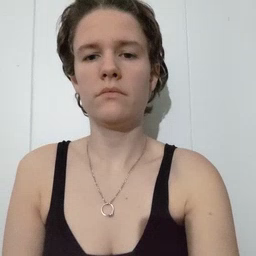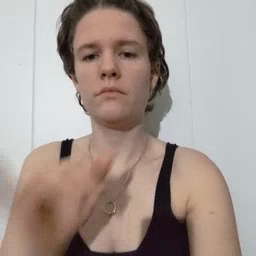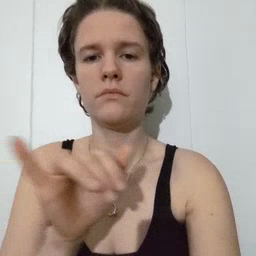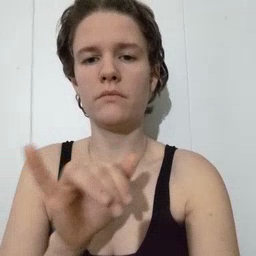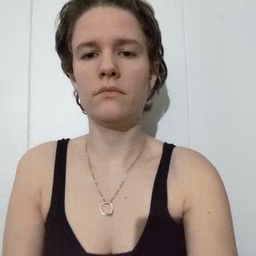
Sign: like